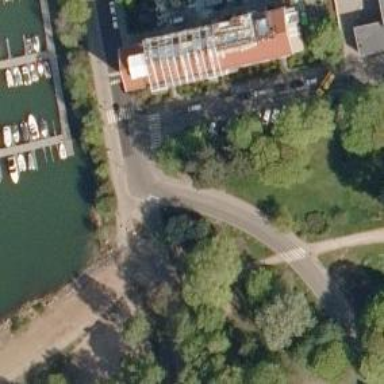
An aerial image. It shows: Asphalt cycleway.